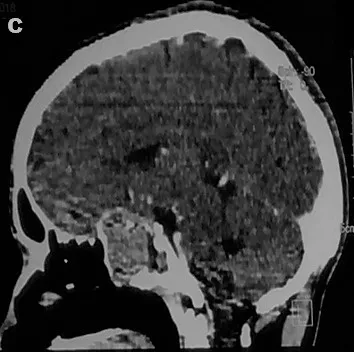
(A-D) CECT brain and paranasal sinuses showing infiltrative solid-cystic mixed density lesion epicentred in the base of skull predominantly involving the sphenoid sinus causing its expansion and ballooning. The lesion has caused erosion of the left lateral wall of the sphenoid sinus, left anterior and posterior clinoid process, floor of sella and sphenoid sinus and lateral wall of the left orbit with extension into the left antero-medial temporal lobe and left cavernous sinus.
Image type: radiology (ct)